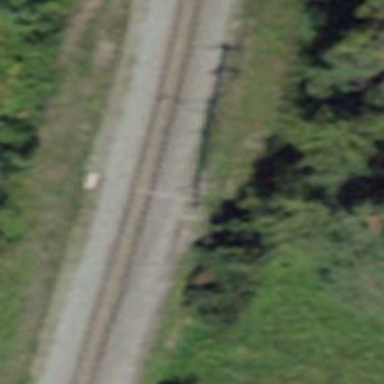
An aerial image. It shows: Narrow-gauge railway track with 1 electrified contact line.